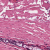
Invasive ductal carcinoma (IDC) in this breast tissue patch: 0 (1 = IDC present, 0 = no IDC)